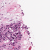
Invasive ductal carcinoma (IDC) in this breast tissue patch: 0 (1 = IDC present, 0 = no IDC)